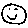
Label: smiley face